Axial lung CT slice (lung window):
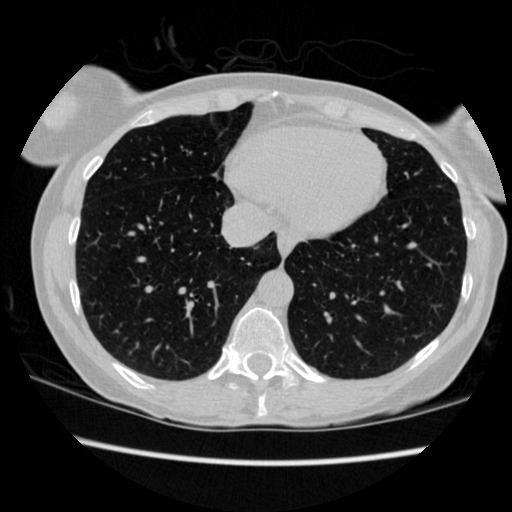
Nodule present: no